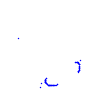
Particle: proton